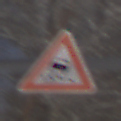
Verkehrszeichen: SchleuderOderRutschgefahr
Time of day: MorningAfternoon
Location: Outdoor (Nature)
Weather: PartlyCloudy
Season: Winter
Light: Natural